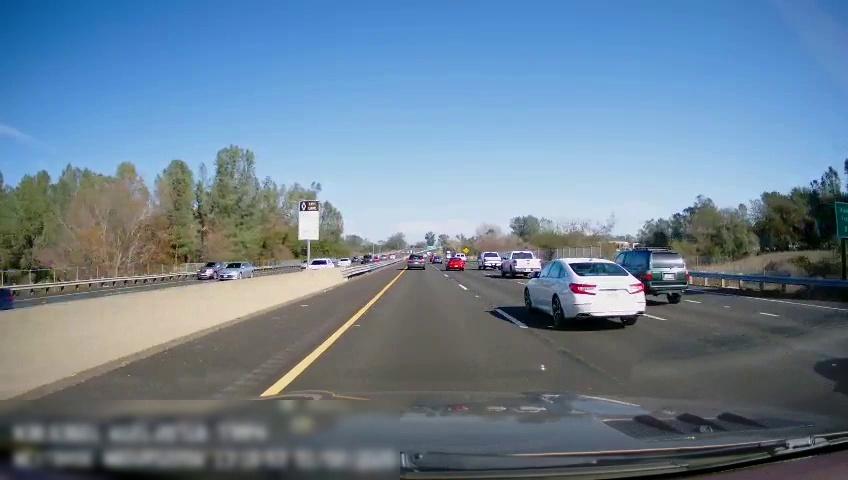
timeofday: Day
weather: Sunny
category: Drivable Space
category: Drivable Space
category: Vehicles | SUV
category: Vehicles | Van
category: Vehicles | Truck
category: Vehicles | Car
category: Vehicles | SUV
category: Vehicles | Truck
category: Vehicles | Car
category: Vehicles | Car
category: Vehicles | Car
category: Vehicles | Car
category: Vehicles | Car
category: Lanes | Current Lane
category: Lanes | Current Lane
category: Lanes | Current Lane
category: Lanes | Alternate Lane
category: Lanes | Alternate Lane
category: Traffic | Signs
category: Traffic | Signs